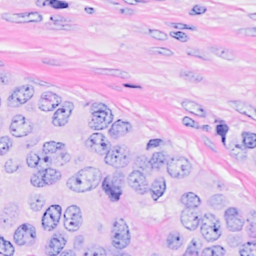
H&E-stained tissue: Breast